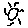
Label: sun